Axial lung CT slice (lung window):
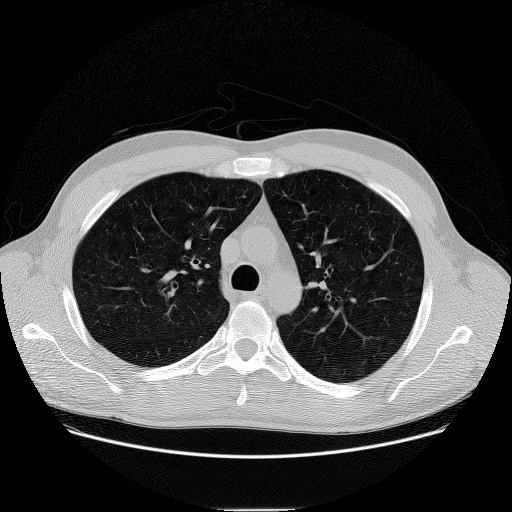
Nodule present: no